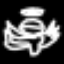
Label: angel